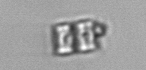
Label: Bacillariophyceae_morphotype1